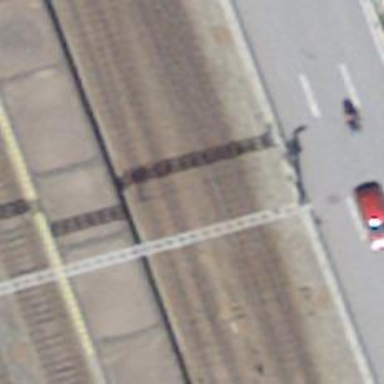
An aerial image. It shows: Single railway track with electrified contact line. It is spur track.